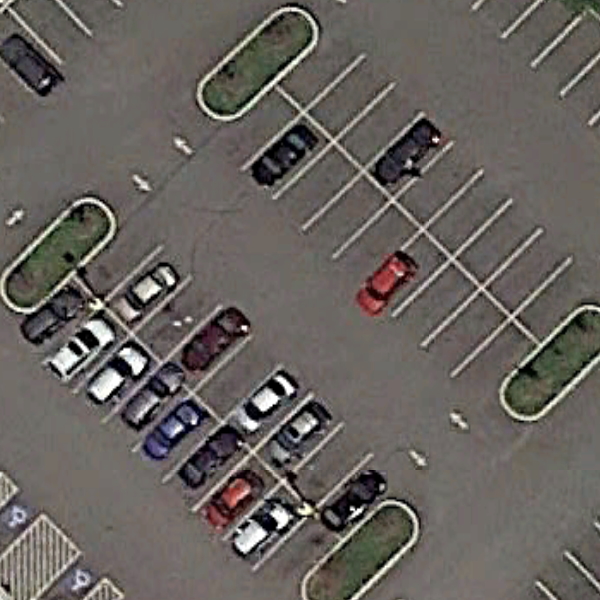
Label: Parking